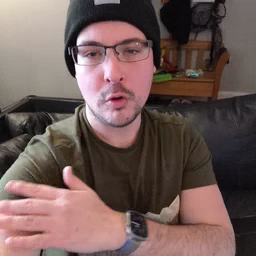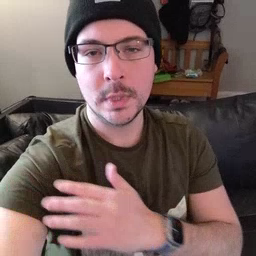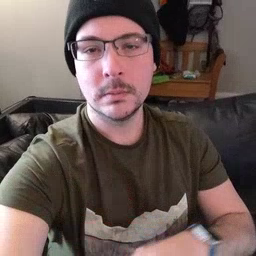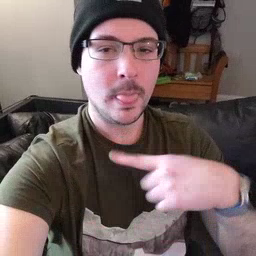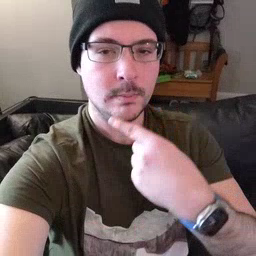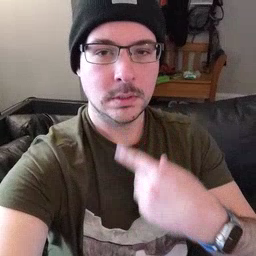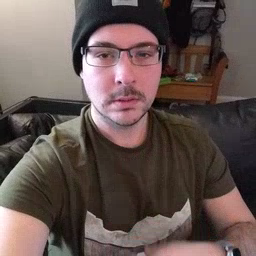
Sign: lips